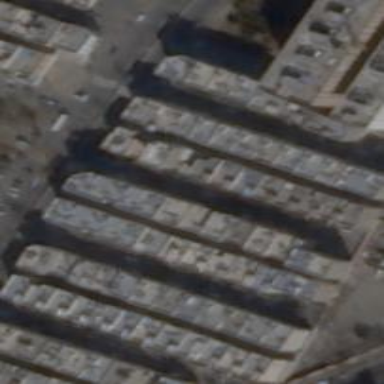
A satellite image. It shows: View of apartment building.